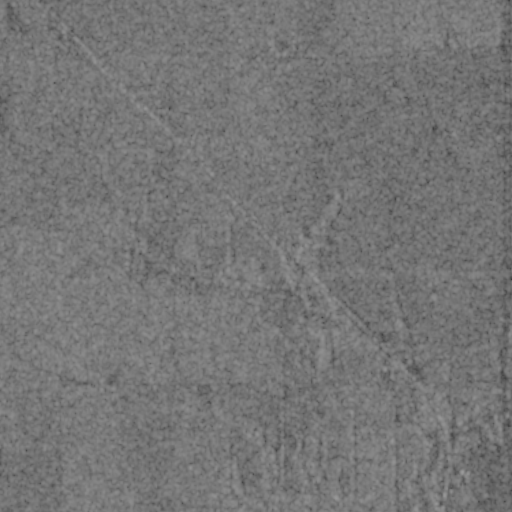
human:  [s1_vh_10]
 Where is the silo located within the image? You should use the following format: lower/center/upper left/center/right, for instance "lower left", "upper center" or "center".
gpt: The silo is located in the lower right of the image.
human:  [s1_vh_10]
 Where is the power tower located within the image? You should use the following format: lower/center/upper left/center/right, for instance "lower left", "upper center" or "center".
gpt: There is no power tower in the image.

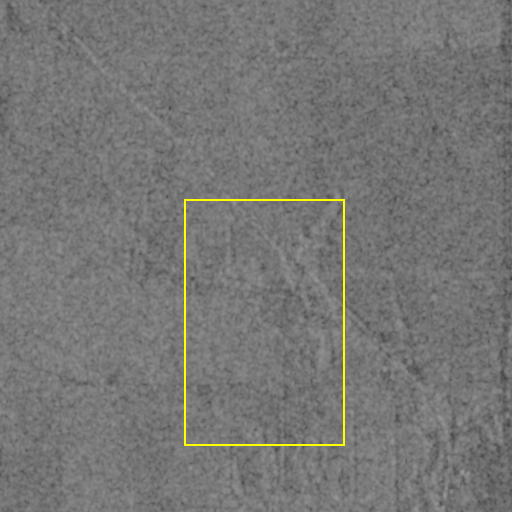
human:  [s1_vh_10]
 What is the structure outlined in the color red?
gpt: There is no red outline.
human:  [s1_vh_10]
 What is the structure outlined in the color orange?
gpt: There is no structure outlined in orange.